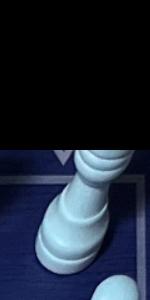
Label: Rook_White